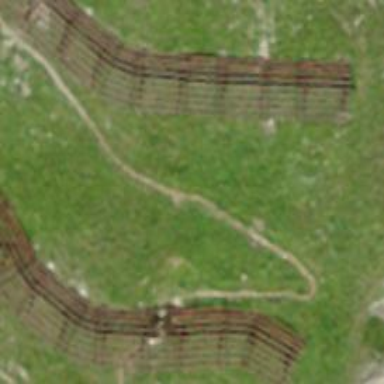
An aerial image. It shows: Path.